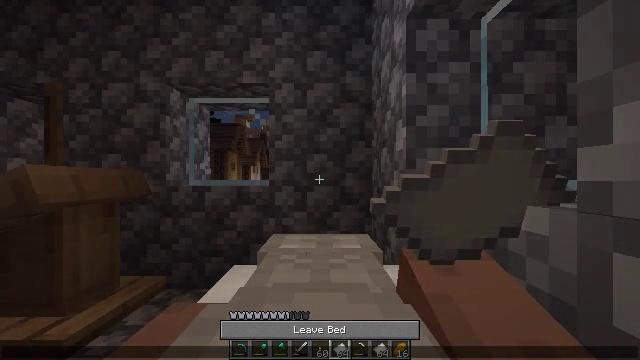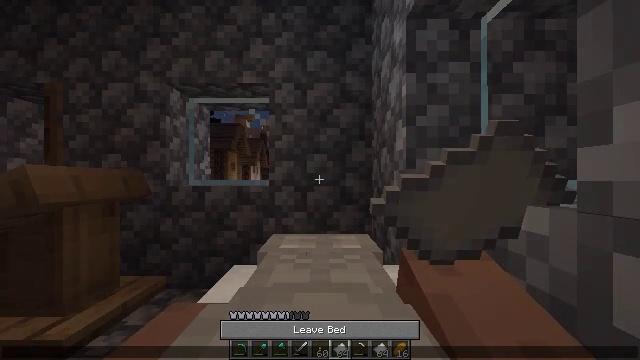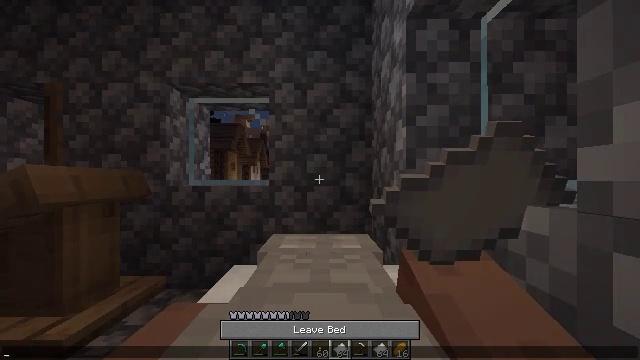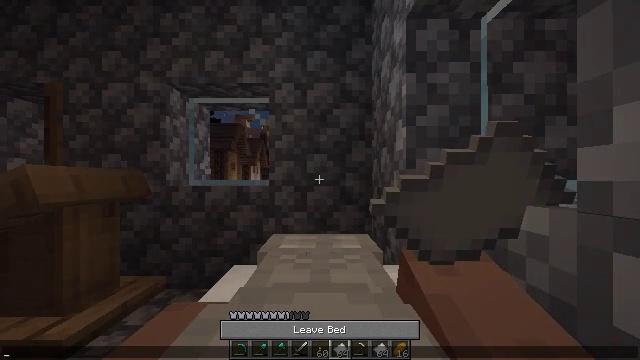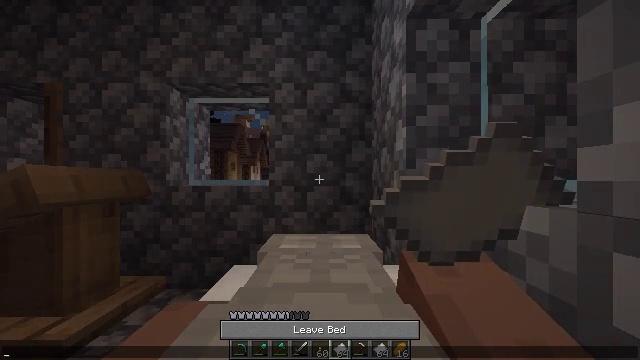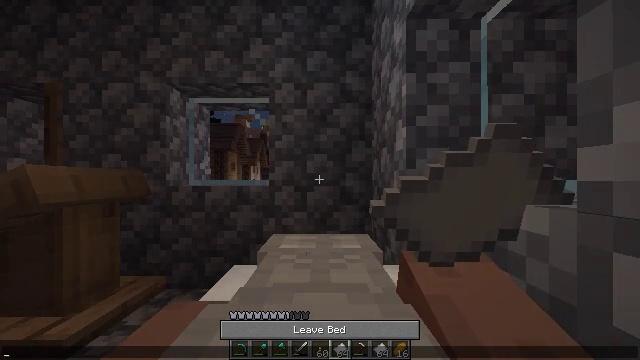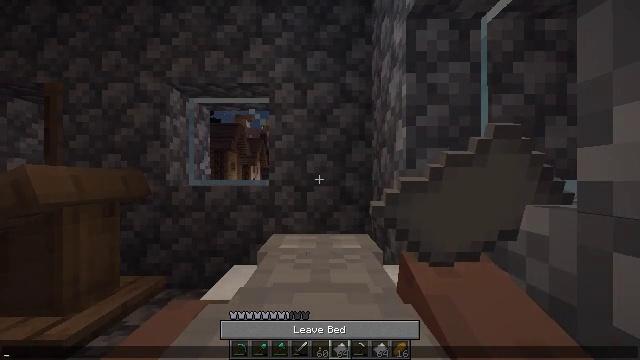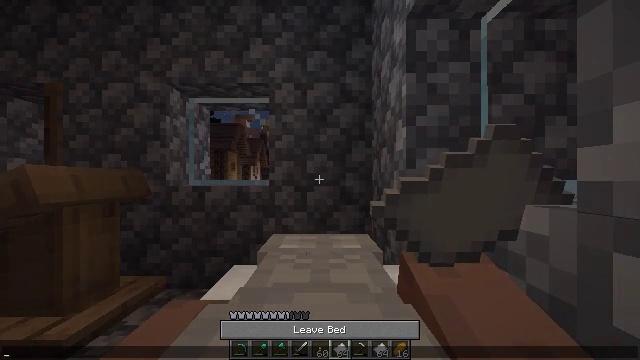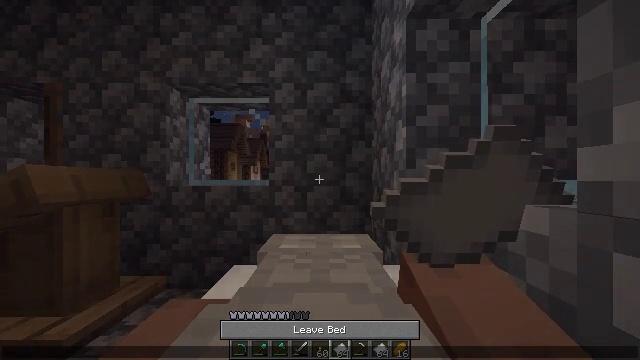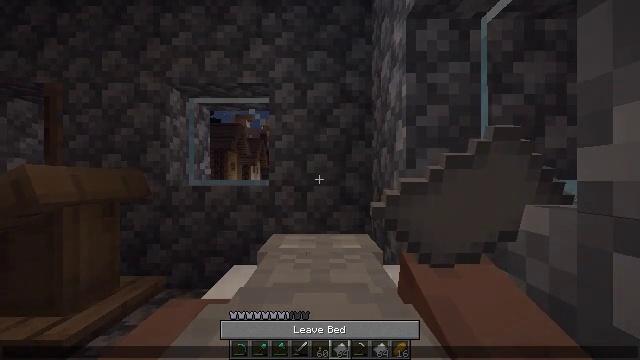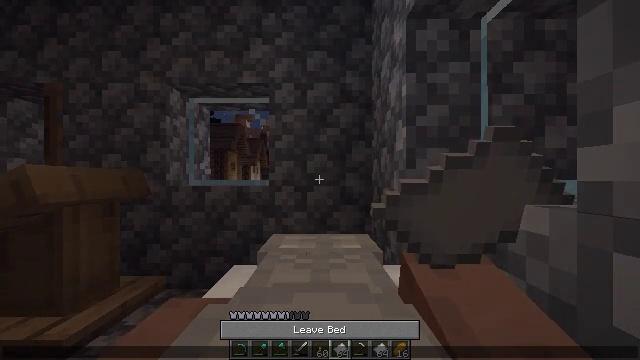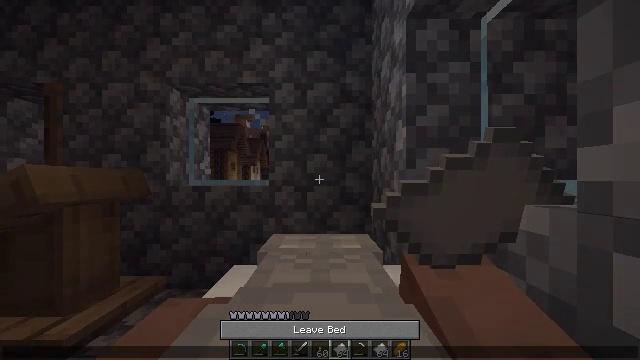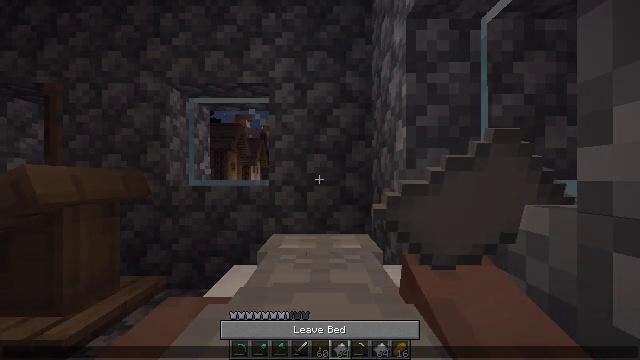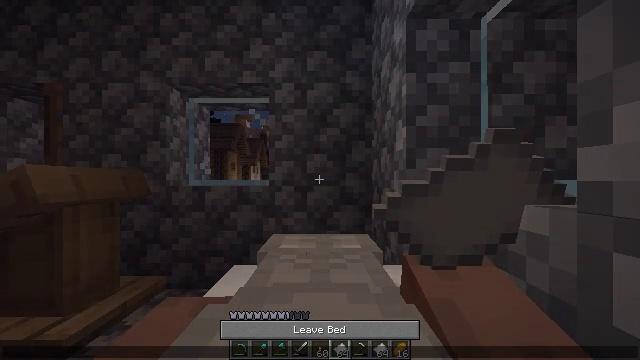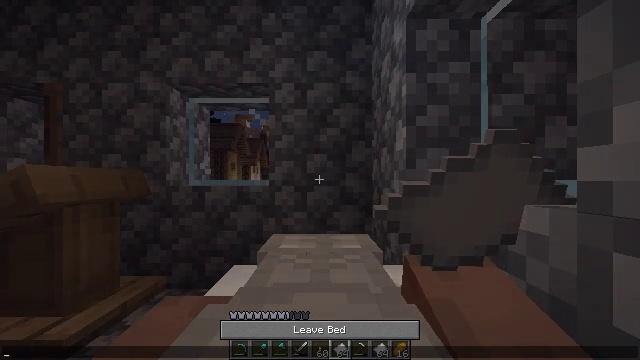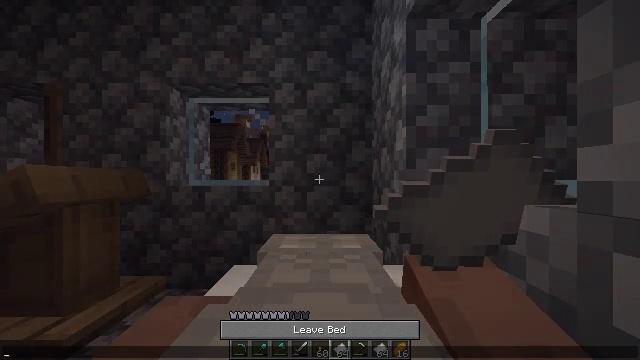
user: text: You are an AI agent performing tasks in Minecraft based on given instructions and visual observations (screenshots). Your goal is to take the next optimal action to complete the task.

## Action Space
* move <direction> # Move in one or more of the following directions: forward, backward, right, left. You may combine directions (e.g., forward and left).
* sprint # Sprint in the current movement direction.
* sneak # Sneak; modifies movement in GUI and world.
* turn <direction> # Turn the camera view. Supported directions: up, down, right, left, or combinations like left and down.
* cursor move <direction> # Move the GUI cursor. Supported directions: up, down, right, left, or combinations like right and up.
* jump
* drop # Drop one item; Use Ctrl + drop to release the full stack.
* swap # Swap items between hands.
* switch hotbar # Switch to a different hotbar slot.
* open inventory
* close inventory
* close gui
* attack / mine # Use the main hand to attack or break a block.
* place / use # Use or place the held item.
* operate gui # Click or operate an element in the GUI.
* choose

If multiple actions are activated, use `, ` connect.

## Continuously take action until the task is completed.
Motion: motion action
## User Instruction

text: Heat cobblestone in the furnace to get stone.
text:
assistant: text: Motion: no_op
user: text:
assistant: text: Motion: no_op
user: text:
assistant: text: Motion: no_op
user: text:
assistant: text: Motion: no_op
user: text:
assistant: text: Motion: no_op
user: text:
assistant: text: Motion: no_op
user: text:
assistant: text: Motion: no_op
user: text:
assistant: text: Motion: no_op
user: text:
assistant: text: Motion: no_op
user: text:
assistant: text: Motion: no_op
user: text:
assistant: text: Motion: no_op
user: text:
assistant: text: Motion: no_op
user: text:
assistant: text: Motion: no_op
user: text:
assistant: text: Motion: no_op
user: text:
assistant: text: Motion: no_op
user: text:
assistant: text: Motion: no_op
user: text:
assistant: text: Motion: no_op
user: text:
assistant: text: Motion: no_op
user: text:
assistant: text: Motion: no_op
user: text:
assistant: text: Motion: no_op
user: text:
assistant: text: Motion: no_op
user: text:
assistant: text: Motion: no_op
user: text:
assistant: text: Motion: no_op
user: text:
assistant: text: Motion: no_op
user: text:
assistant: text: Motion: no_op
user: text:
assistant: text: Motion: no_op
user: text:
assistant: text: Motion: no_op
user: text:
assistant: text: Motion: no_op
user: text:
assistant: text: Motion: no_op
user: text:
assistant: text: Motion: no_op